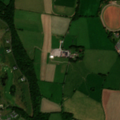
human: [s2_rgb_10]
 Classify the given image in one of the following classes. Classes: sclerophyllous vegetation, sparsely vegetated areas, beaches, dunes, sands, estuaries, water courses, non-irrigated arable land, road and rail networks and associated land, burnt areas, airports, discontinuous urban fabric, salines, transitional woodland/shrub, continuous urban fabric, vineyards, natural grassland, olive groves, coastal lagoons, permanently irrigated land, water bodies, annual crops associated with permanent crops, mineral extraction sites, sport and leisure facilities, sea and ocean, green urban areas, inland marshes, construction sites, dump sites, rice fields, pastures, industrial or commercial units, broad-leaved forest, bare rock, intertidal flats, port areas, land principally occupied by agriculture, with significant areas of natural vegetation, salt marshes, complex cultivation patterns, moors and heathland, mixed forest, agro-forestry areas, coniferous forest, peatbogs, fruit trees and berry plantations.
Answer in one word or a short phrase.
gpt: sport and leisure facilities, non-irrigated arable land, pastures